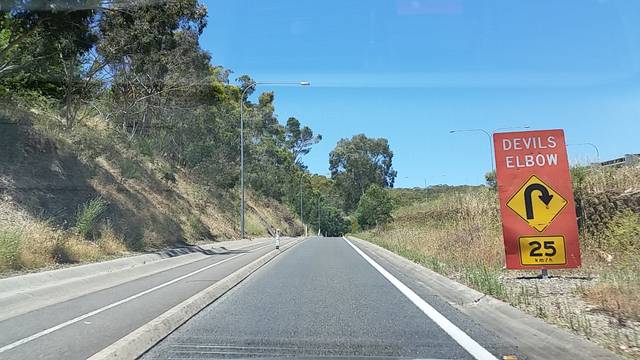
Region: Australia
Coordinates: -34.967, 138.67